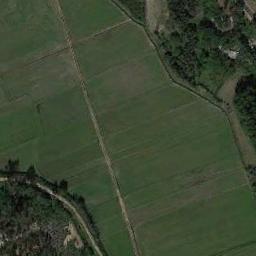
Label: rectangular_farmland